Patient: sex F, age 68
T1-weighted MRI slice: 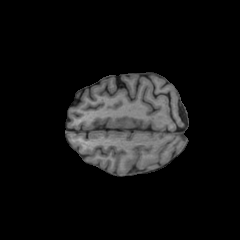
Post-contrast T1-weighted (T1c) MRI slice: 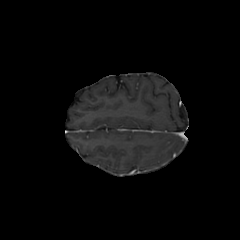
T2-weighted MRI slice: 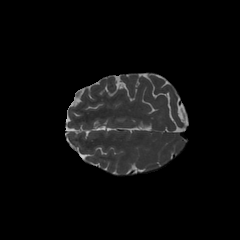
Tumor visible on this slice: no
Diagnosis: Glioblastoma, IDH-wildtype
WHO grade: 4